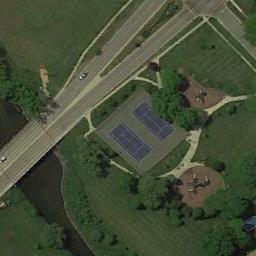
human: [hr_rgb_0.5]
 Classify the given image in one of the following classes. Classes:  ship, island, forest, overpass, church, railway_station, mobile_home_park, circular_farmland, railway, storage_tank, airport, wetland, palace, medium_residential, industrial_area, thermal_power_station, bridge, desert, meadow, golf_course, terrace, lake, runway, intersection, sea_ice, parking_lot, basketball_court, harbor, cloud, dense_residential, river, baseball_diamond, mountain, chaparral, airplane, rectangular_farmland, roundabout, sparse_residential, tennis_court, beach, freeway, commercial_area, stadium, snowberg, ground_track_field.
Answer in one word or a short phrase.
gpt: tennis_court